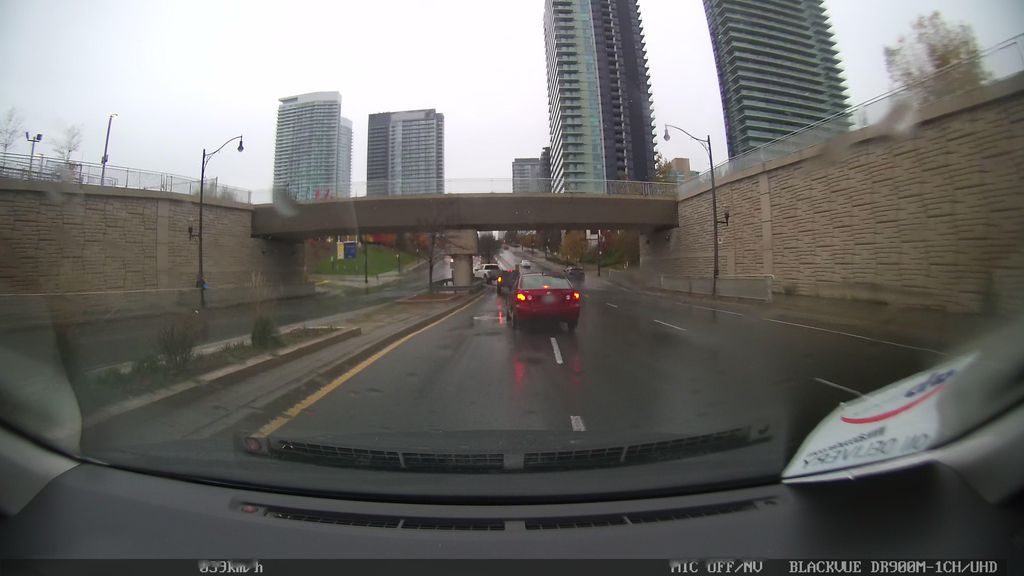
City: toronto